Aerial crown-view tile of a tropical tree (Barro Colorado Island, Panama), acquired 20240918:
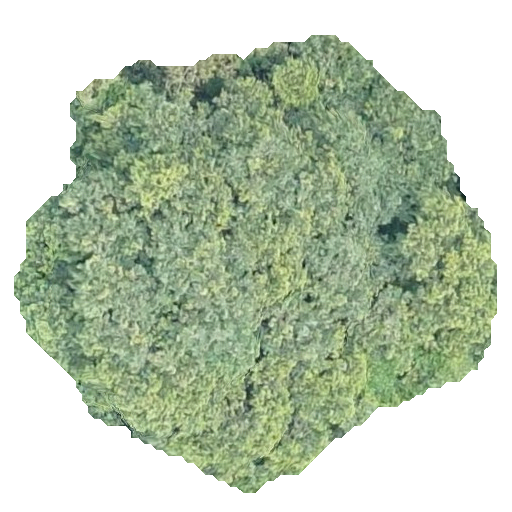
Species: Luehea seemannii
GBIF accepted scientific name: Luehea seemannii
Crown area: 240.819 m²